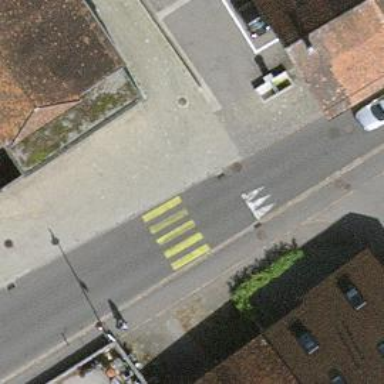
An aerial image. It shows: Zebra crossing for pedestrians.